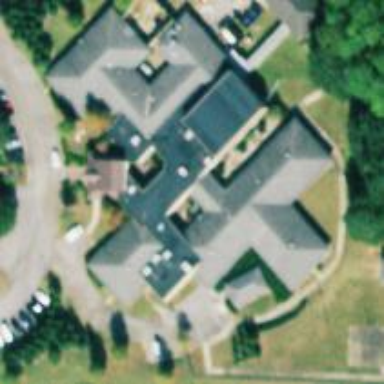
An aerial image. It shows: Hospital building.